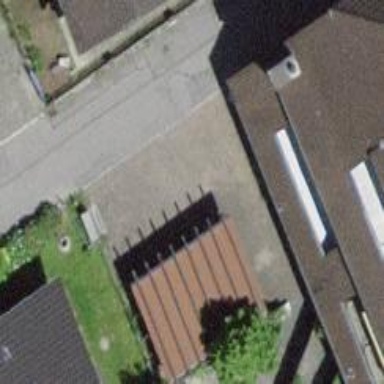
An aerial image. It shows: Carport building.